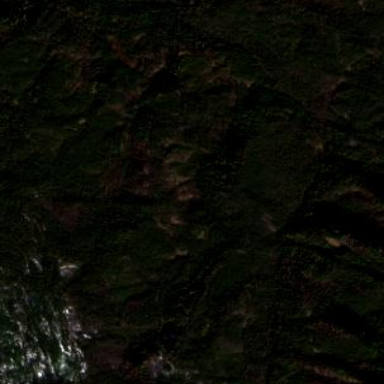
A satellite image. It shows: Forest area.